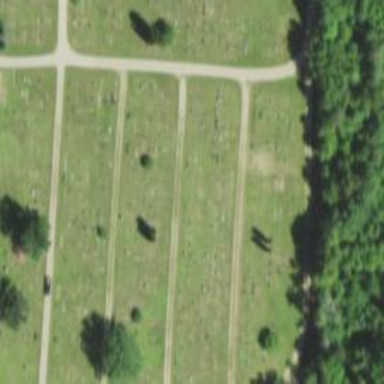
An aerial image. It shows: Cemetery.